Current action and preconditions to check: path_clear

Your task: For each precondition in the list above, predict whether it will hold at this action.

Consider the current scene as observed from the mobile robot's camera, and analyze the predicted future states of all dynamic agents (e.g., people, animals, vehicles, or any moving entities) within the NEXT SECOND.

IMPORTANT: Only answer "very likely" if you are absolutely certain—based on strong, clear evidence—that a dynamic agent will violate the precondition in the predicted future state. Do NOT answer "very likely" for unlikely, ambiguous, or low-probability risks.

Ask yourself for each precondition: Is there a high probability, with clear and convincing evidence, that the predicted future states of any dynamic agent will interfere with the predicted future state of the currently executing action within the NEXT SECOND, causing that precondition to fail?

Assess the risk level based on these predictions. Use "likely" or "very likely" if motions create a clear risk of interference.

Use "neutral" or "improbable" if agents are nearby but their predicted paths are clearly diverging or non-conflicting.

Failure Risk Categories: "very improbable", "improbable", "neutral", "likely", "very likely"

Answer Format: Output ONLY the probability_of_failure value from these categories: "very improbable", "improbable", "neutral", "likely", "very likely"

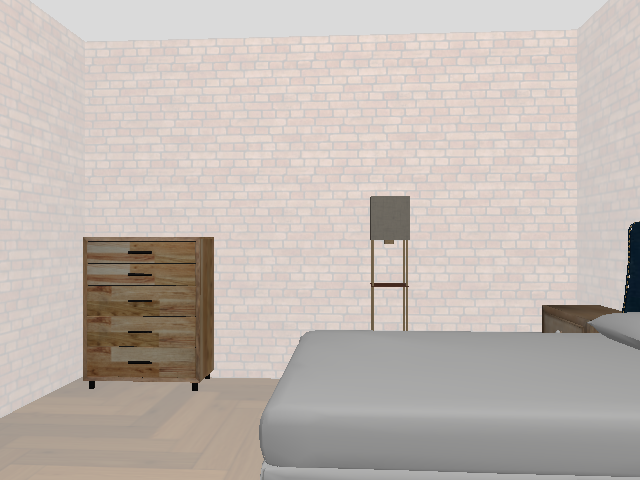

Answer: very improbable